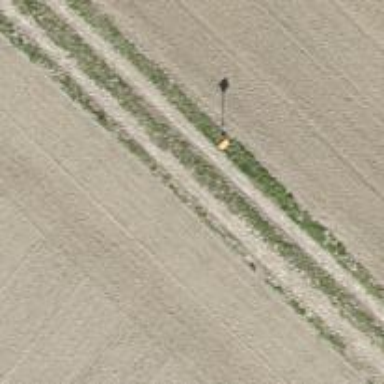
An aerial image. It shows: Pole with roofed pipeline marker.